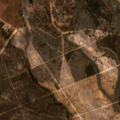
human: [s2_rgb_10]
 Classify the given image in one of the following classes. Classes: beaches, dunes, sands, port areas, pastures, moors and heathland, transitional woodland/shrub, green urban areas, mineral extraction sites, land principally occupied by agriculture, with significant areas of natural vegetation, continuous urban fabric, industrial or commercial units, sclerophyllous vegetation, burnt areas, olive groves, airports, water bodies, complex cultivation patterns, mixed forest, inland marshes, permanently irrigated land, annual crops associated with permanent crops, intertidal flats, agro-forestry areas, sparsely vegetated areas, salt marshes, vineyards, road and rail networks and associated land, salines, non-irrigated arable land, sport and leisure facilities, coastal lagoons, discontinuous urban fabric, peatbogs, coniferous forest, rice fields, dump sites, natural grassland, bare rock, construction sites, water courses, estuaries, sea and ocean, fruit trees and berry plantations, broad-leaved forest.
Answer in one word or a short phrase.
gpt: annual crops associated with permanent crops, broad-leaved forest, transitional woodland/shrub